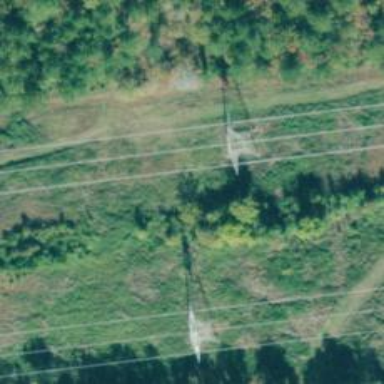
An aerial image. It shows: Lattice structure tower.